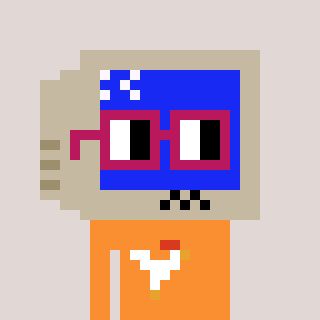
a pixel art character with square dark red glasses, a old monitor-shaped head and a orange-colored body on a warm background